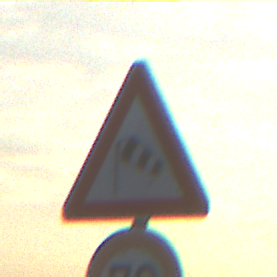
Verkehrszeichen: SeitenwindVonLinks
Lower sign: Geschwindigkeit70
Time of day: SunriseSunset
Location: Outdoor (Nature)
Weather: PartlyCloudy
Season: NotSpecified
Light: Natural